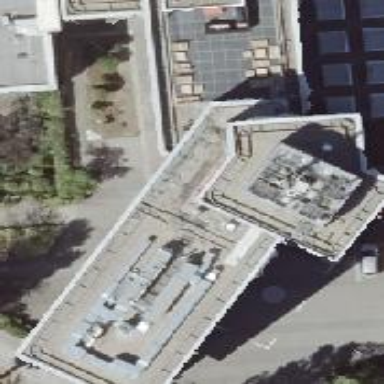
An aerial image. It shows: Gray building.